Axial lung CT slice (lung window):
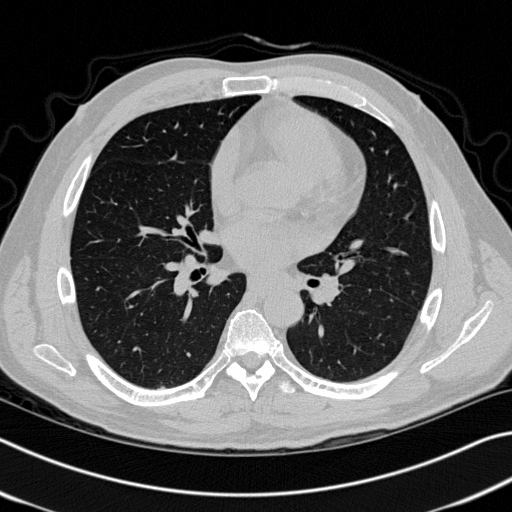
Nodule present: no